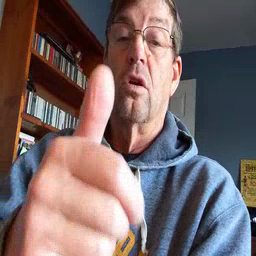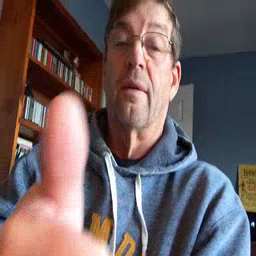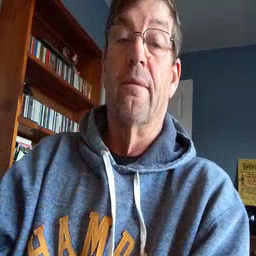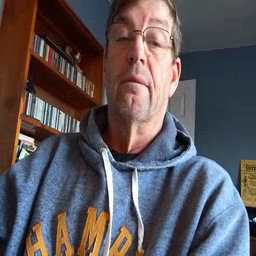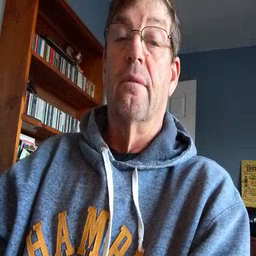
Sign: yourself